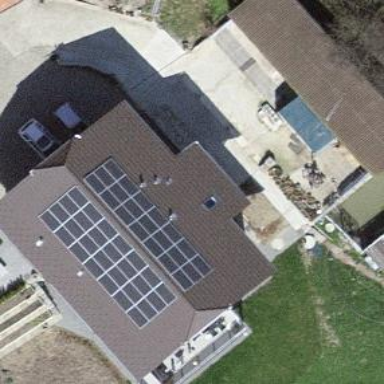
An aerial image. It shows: Solar power generator using photovoltaic panels.